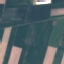
Label: AnnualCrop